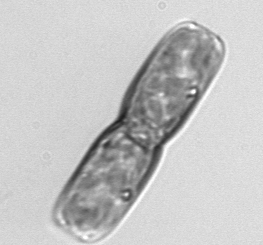
Label: pennate_morphotype1